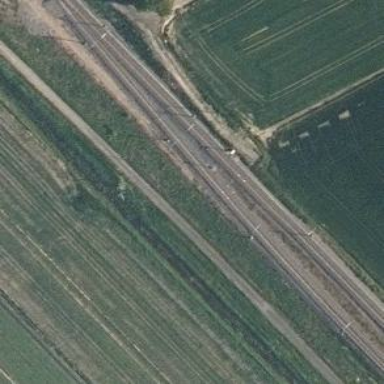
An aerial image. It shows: Railway siding for service.